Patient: sex M, age 61
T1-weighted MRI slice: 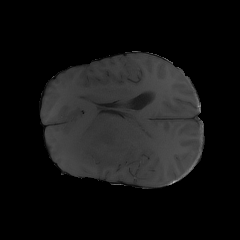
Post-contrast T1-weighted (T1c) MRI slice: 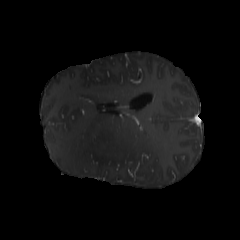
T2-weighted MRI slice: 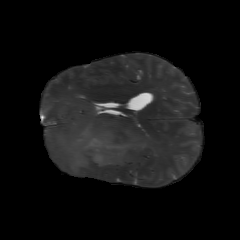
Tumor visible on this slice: yes
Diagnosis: Glioblastoma, IDH-wildtype
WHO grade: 4